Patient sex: M
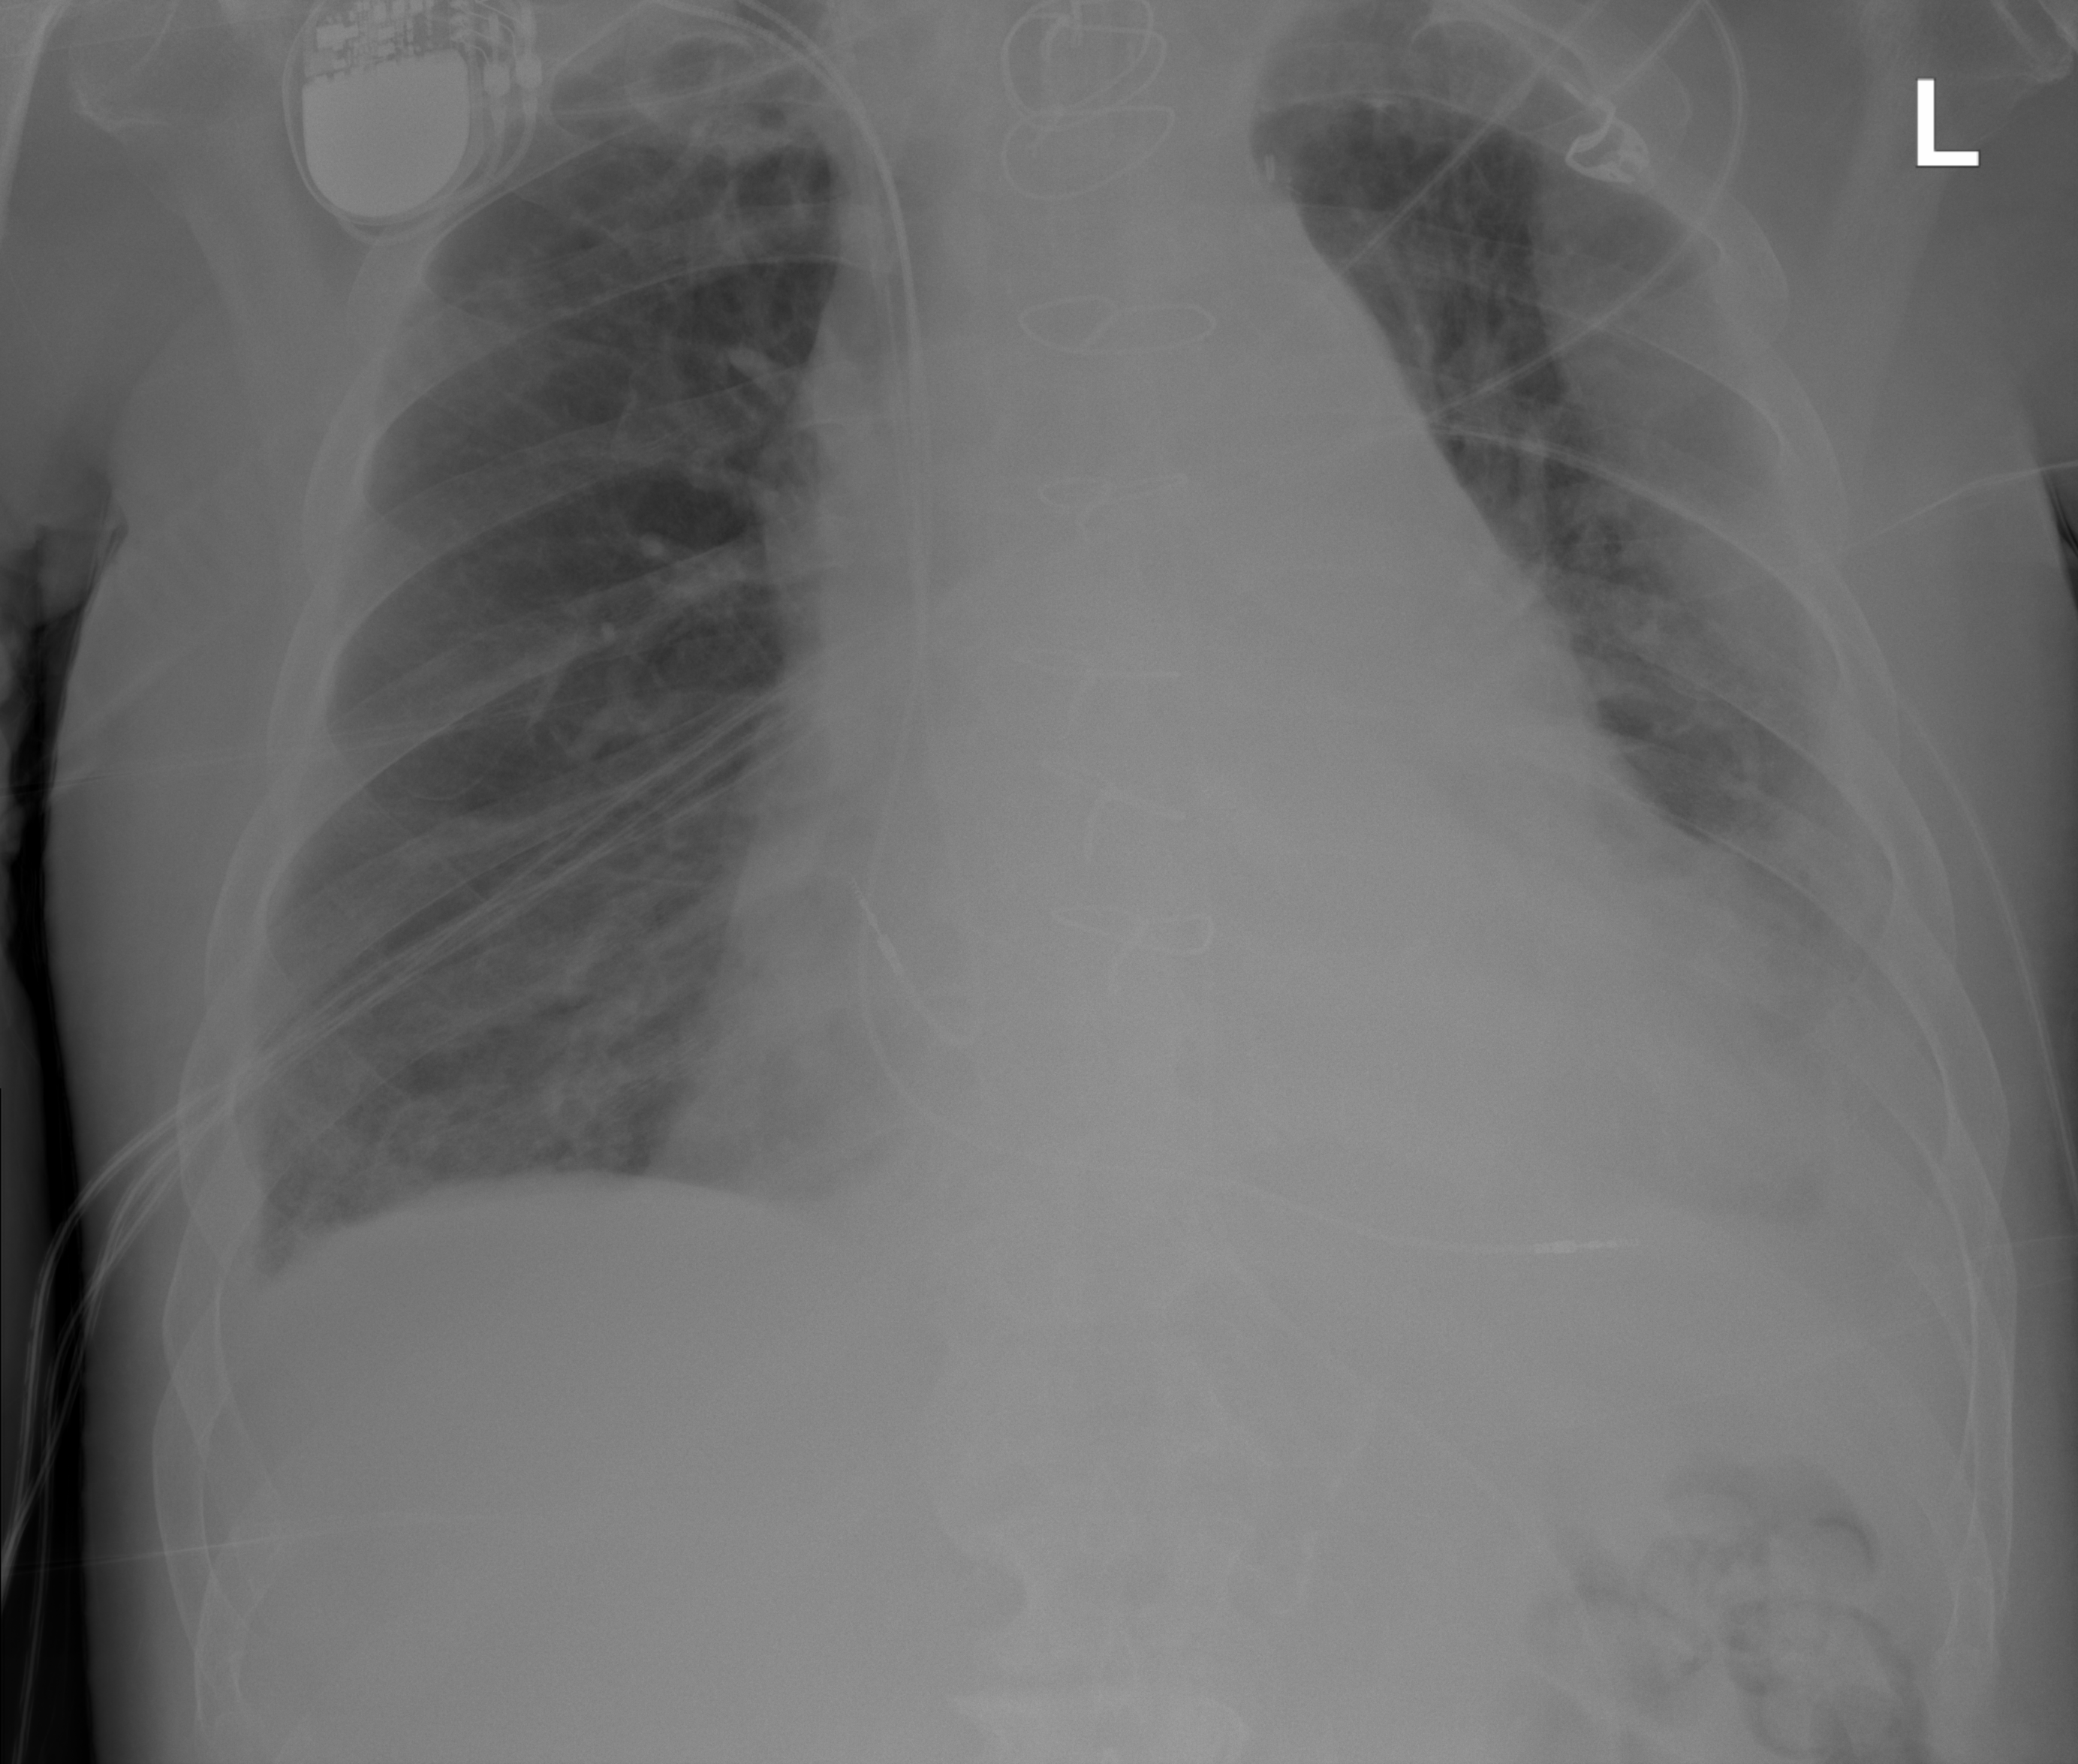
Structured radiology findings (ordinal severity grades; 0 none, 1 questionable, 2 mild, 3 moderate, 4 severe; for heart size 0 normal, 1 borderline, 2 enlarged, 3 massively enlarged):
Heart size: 2
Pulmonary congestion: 0
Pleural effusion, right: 2
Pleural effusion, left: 2
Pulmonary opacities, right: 0
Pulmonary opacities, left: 0
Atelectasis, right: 0
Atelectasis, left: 2